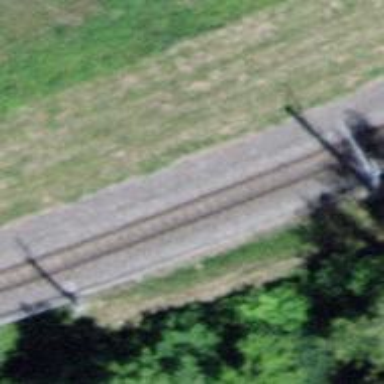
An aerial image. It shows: Narrow-gauge railway track with 1 electrified contact line.